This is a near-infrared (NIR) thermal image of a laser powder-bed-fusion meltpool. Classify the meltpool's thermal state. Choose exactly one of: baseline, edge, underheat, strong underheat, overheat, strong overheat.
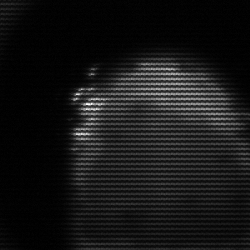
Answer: edge